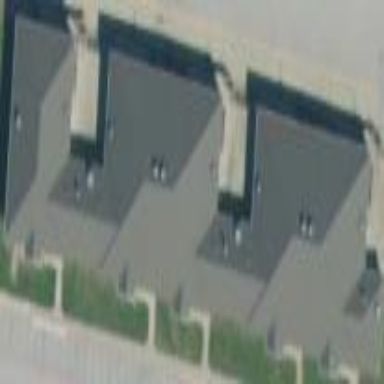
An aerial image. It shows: Building.